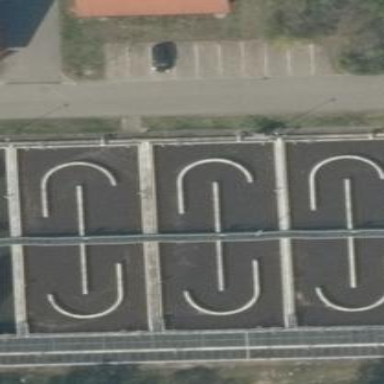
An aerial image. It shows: Sewage reservoir.